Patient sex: F
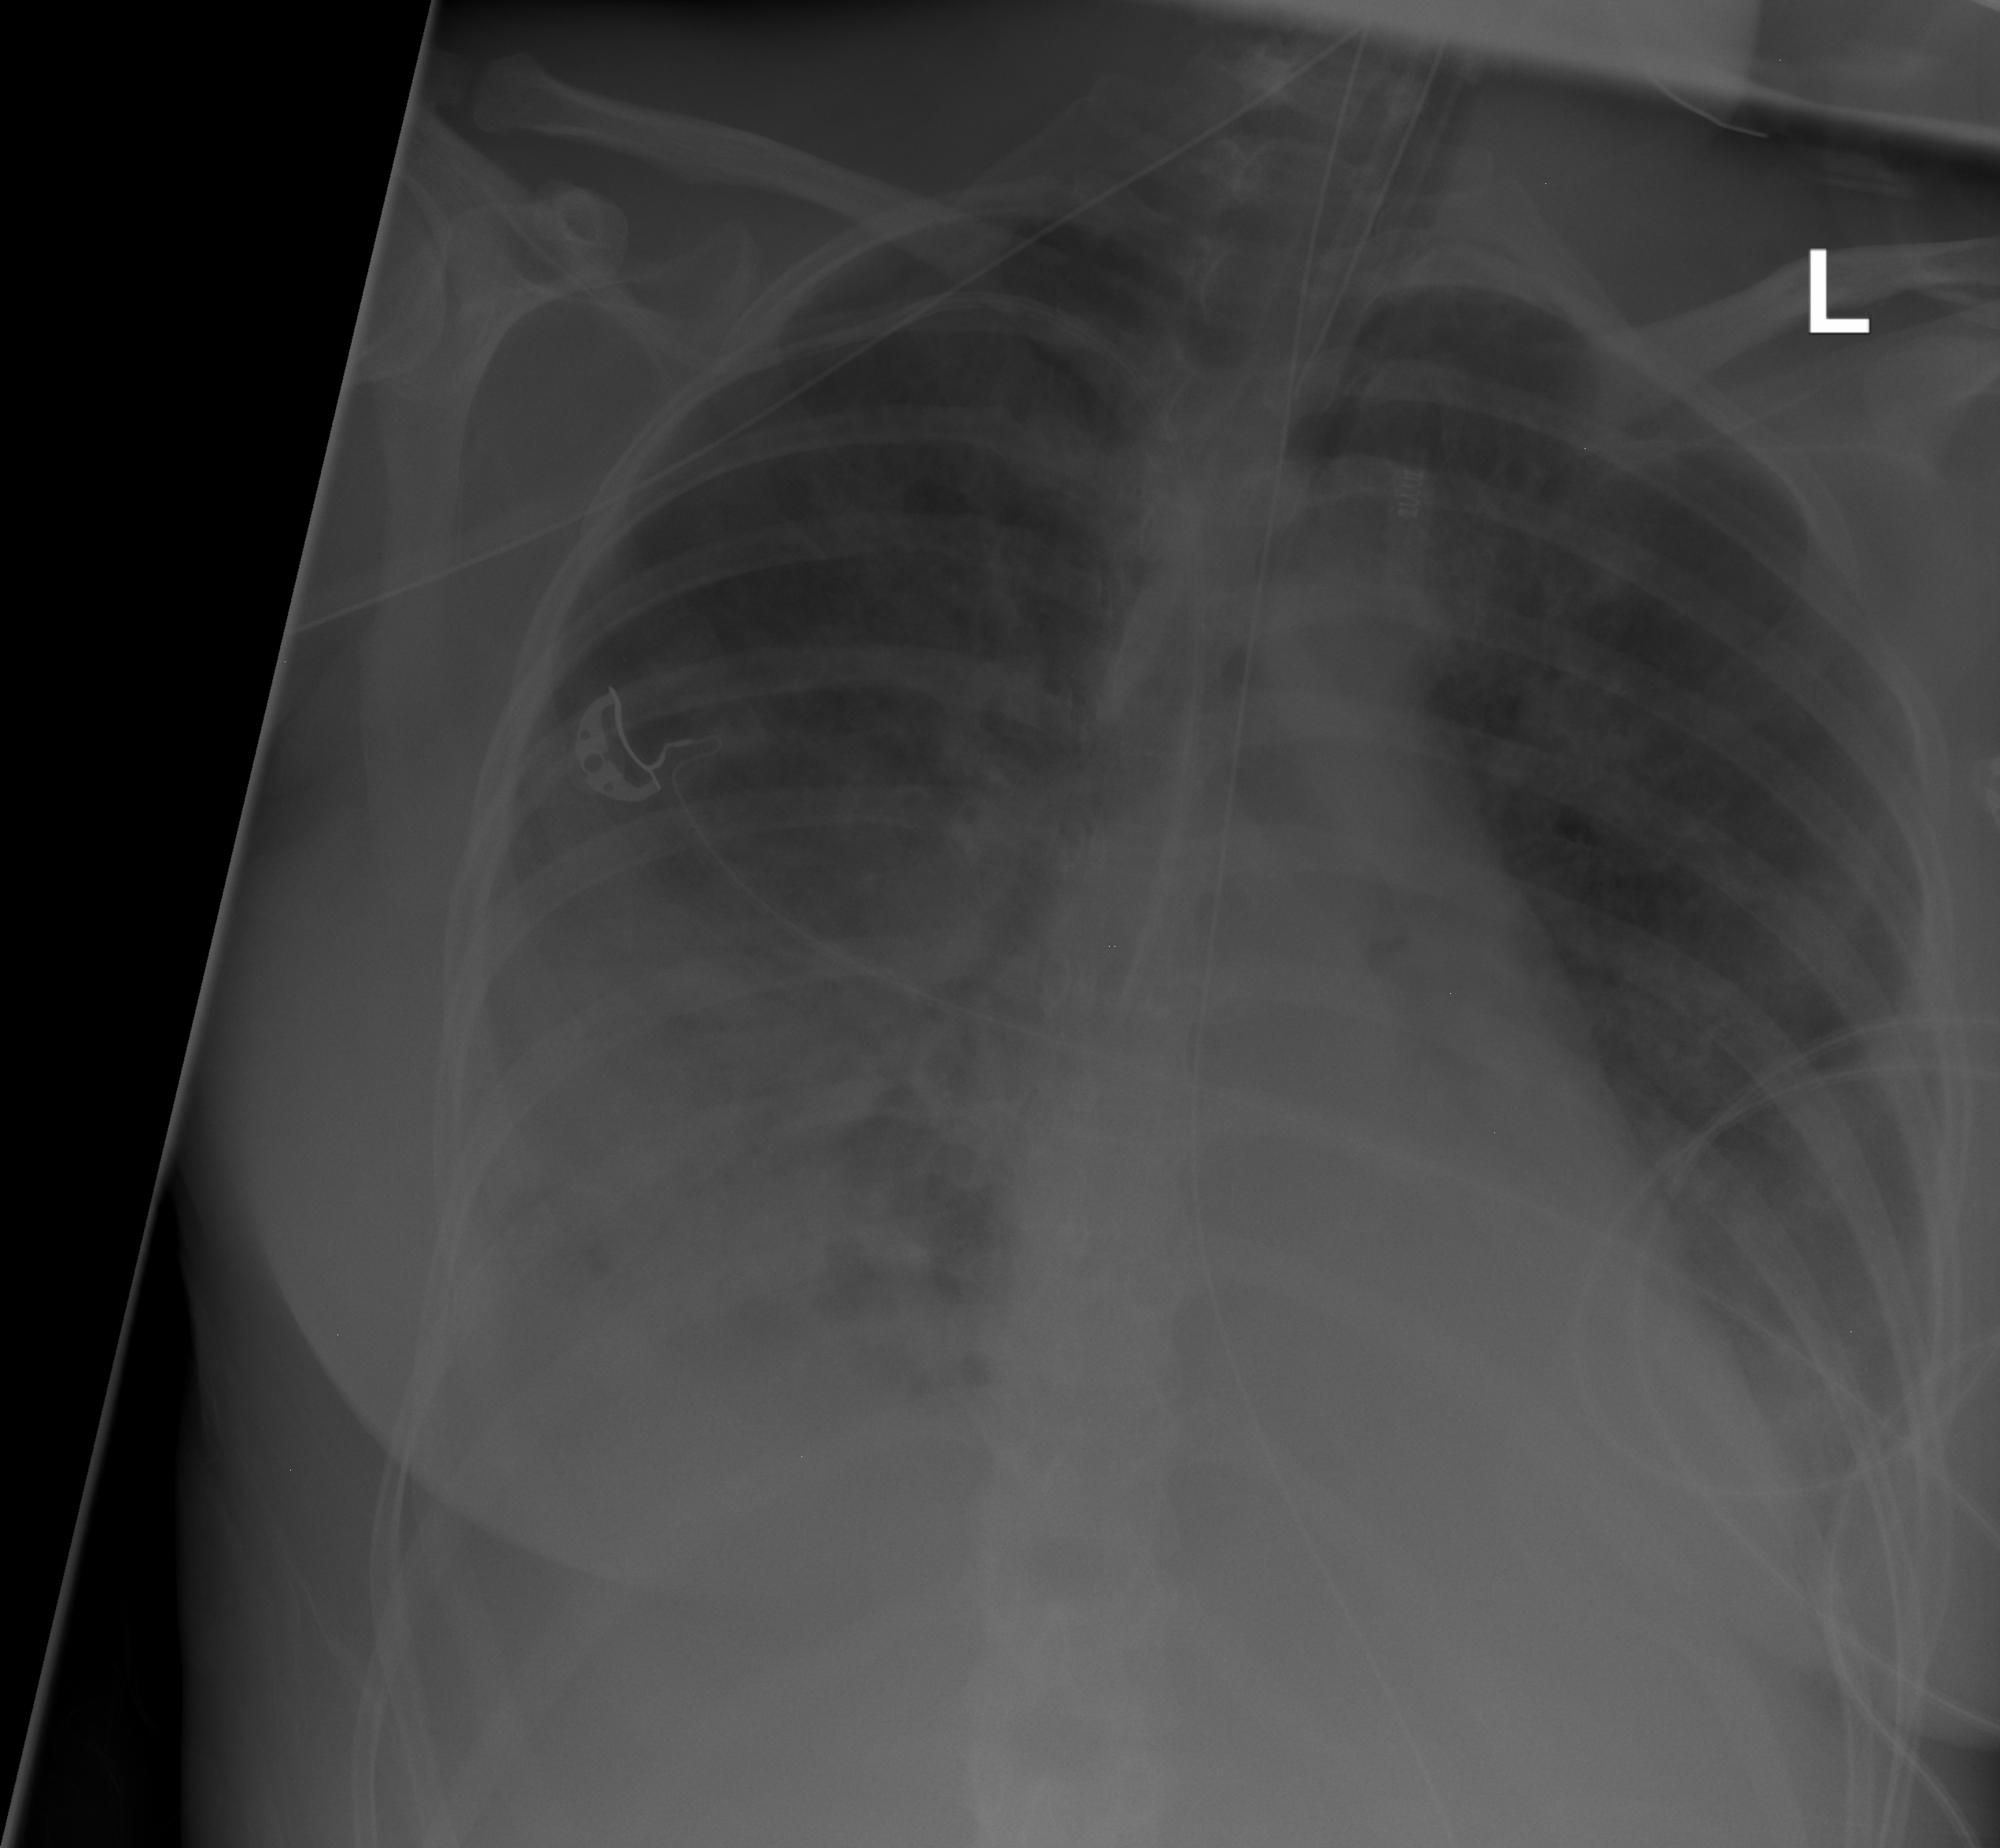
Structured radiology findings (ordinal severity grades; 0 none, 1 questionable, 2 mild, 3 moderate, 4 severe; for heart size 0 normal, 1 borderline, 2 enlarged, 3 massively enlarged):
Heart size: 0
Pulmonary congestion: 0
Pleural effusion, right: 3
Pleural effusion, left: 2
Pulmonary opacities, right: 3
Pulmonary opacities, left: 2
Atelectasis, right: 2
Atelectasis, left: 2